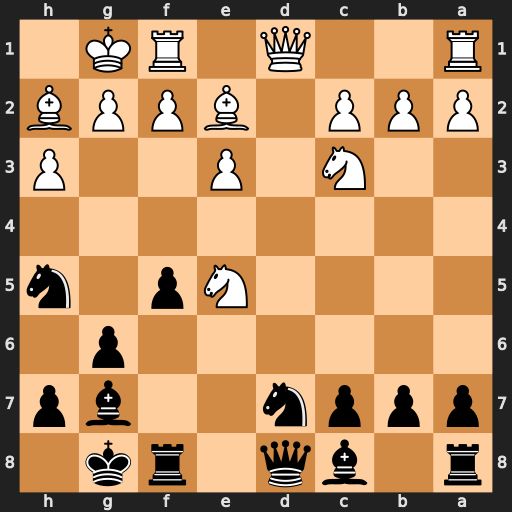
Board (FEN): r1bq1rk1/pppn2bp/6p1/4Np1n/8/2N1P2P/PPP1BPPB/R2Q1RK1
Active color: b
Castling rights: -
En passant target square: -
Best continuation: Nxe5 Qxd8 Rxd8